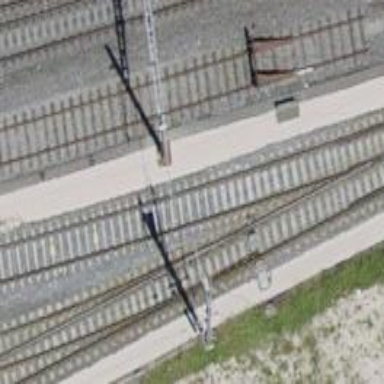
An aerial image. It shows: Railway switch.